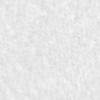
Label: no_change